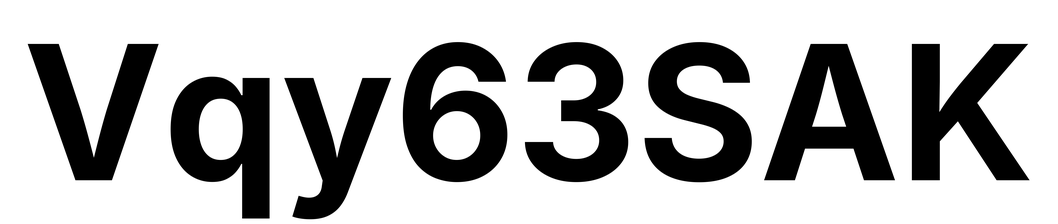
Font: Inter_Bold